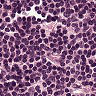
Metastatic tissue present: no